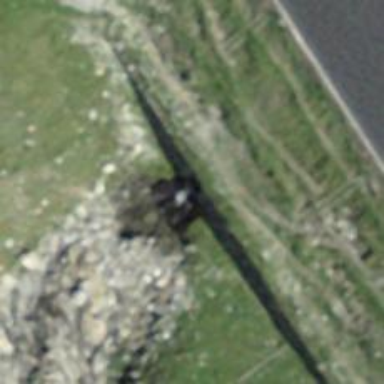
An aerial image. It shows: Culvert tunnel.